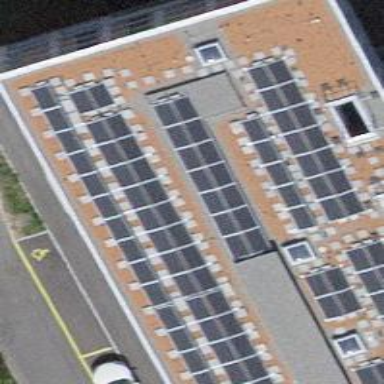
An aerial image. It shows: Solar power generator using photovoltaic method with solar photovoltaic panel types.